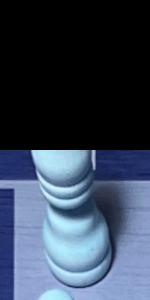
Label: Bishop_White